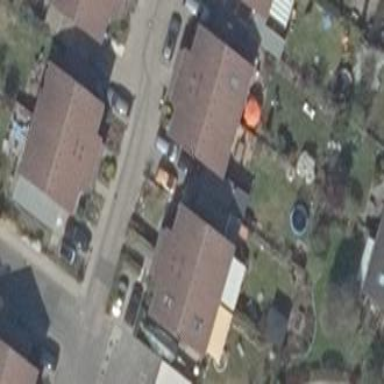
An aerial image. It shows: Semidetached house with gabled roof.